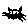
Label: cat